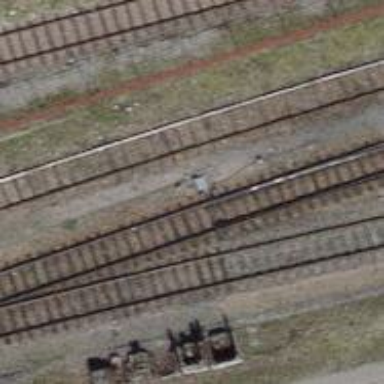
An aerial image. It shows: Railway switch.